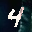
Label: 4